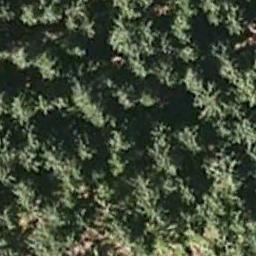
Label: forest